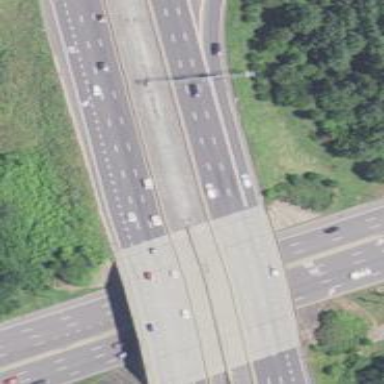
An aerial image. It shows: Bridge.